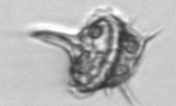
Label: Amylax